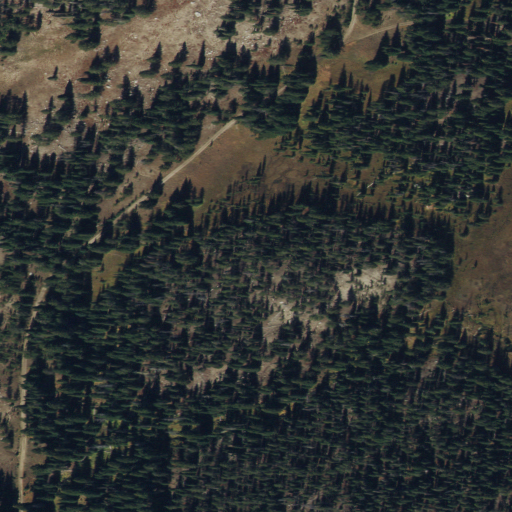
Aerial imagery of plain(s) in Idaho named Gold Fork Meadow containing evergreen forest and shrub